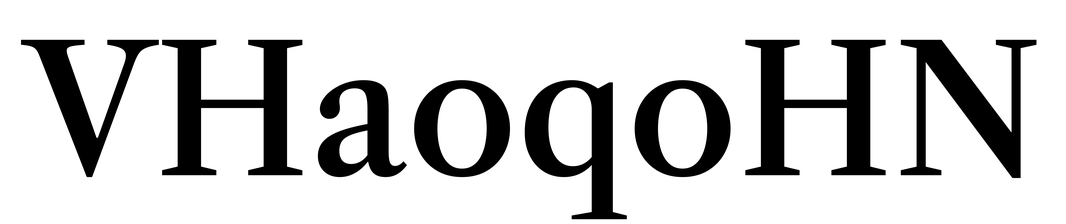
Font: LibreCaslonText_Medium